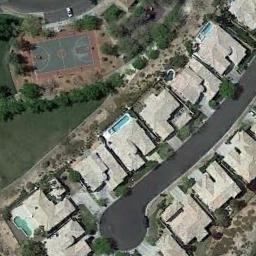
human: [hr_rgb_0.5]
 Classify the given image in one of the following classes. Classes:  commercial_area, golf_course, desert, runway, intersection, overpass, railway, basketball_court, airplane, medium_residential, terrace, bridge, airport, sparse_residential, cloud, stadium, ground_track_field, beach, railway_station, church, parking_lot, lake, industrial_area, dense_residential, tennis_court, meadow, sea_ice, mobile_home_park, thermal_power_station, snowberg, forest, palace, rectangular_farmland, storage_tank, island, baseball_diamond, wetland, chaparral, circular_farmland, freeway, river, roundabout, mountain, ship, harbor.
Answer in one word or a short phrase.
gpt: basketball_court